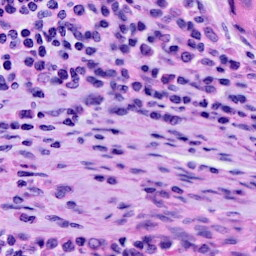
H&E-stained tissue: Cervix